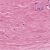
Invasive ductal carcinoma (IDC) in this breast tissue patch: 0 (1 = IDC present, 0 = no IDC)